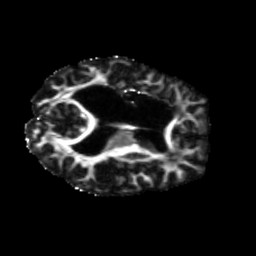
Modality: FA
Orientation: axial
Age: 53
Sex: female
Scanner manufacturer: siemens
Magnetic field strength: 3 T
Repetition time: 5.47 s
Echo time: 0.0854 s